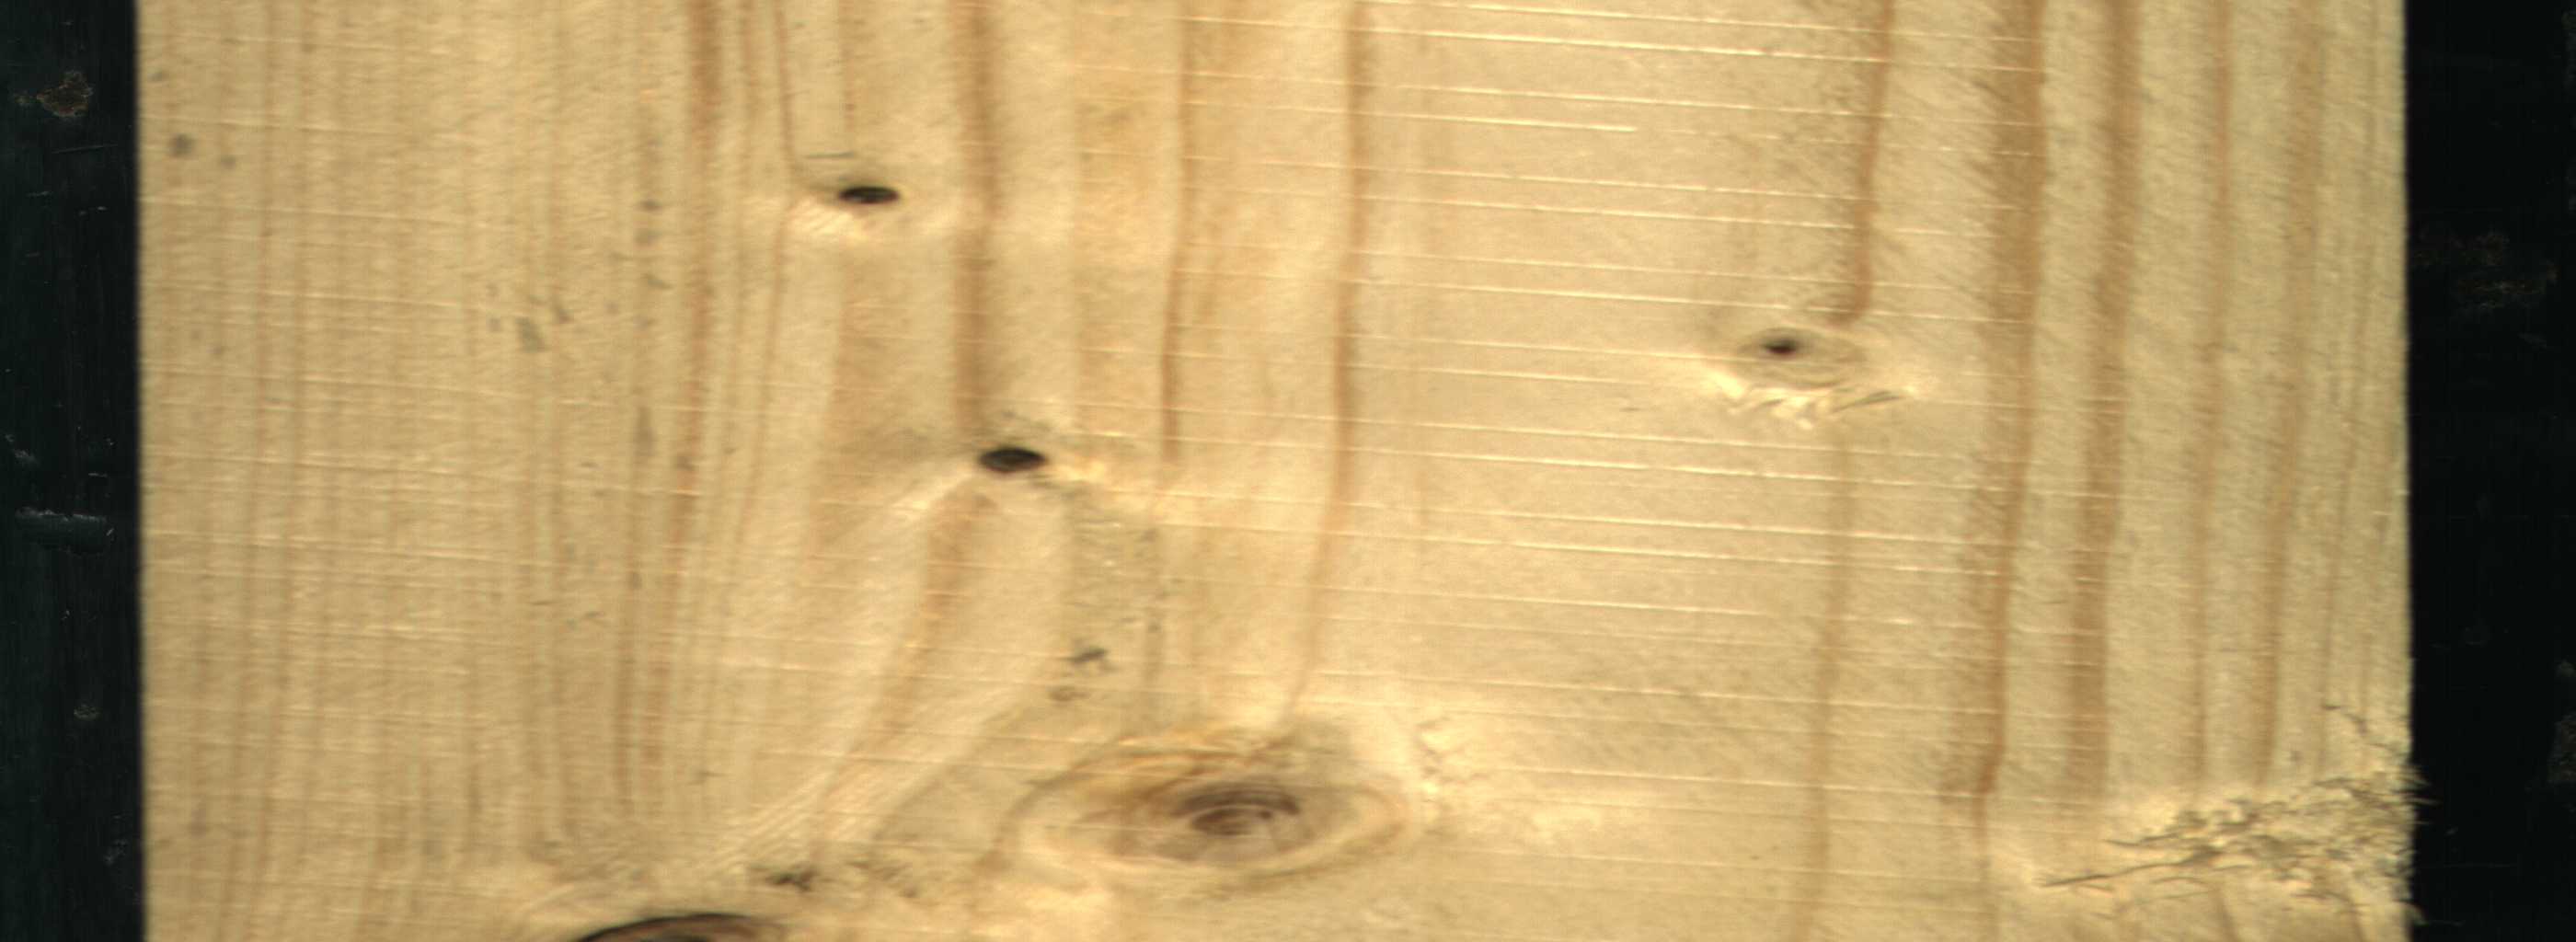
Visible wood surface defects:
Dead_Knot
Dead_Knot
Dead_Knot
Live_Knot
Live_Knot